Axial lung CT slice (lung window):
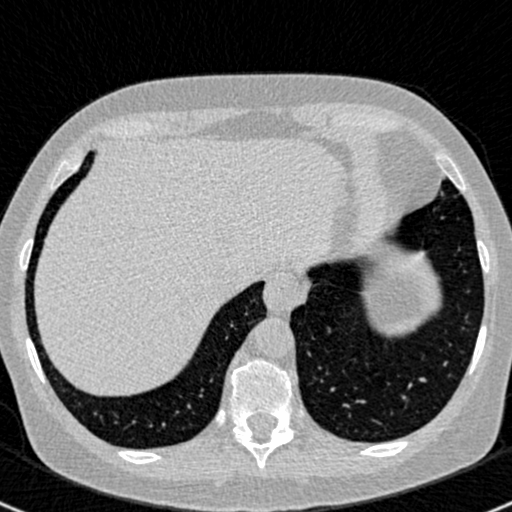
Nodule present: no